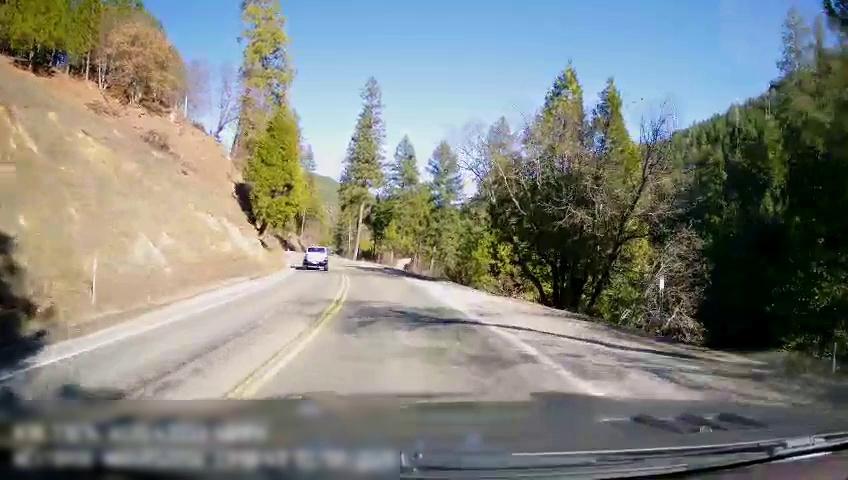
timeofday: Day
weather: Sunny
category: Drivable Space
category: Vehicles | SUV
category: Lanes | Alternate Lane
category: Lanes | Opposite Lane
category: Lanes | Current Lane
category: Lanes | Opposite Lane